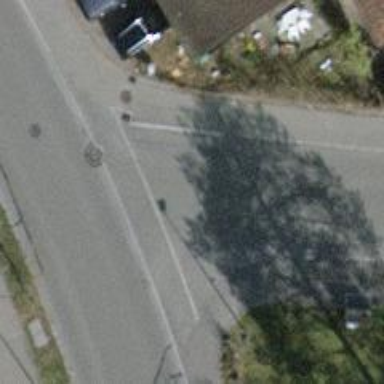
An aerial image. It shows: Residential road with asphalt surface and sidewalk on the left side.